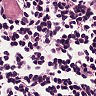
Metastatic tissue present: no